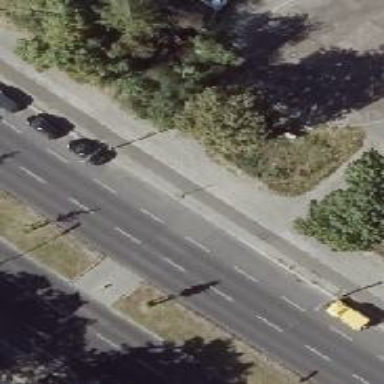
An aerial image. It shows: Unmarked road crossing.